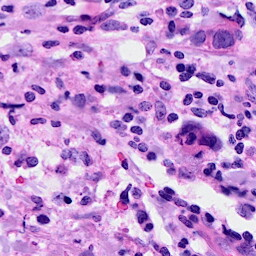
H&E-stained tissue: Breast